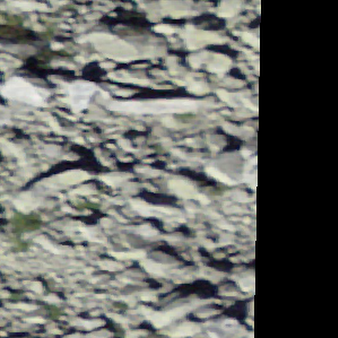
Label: bouldering_area